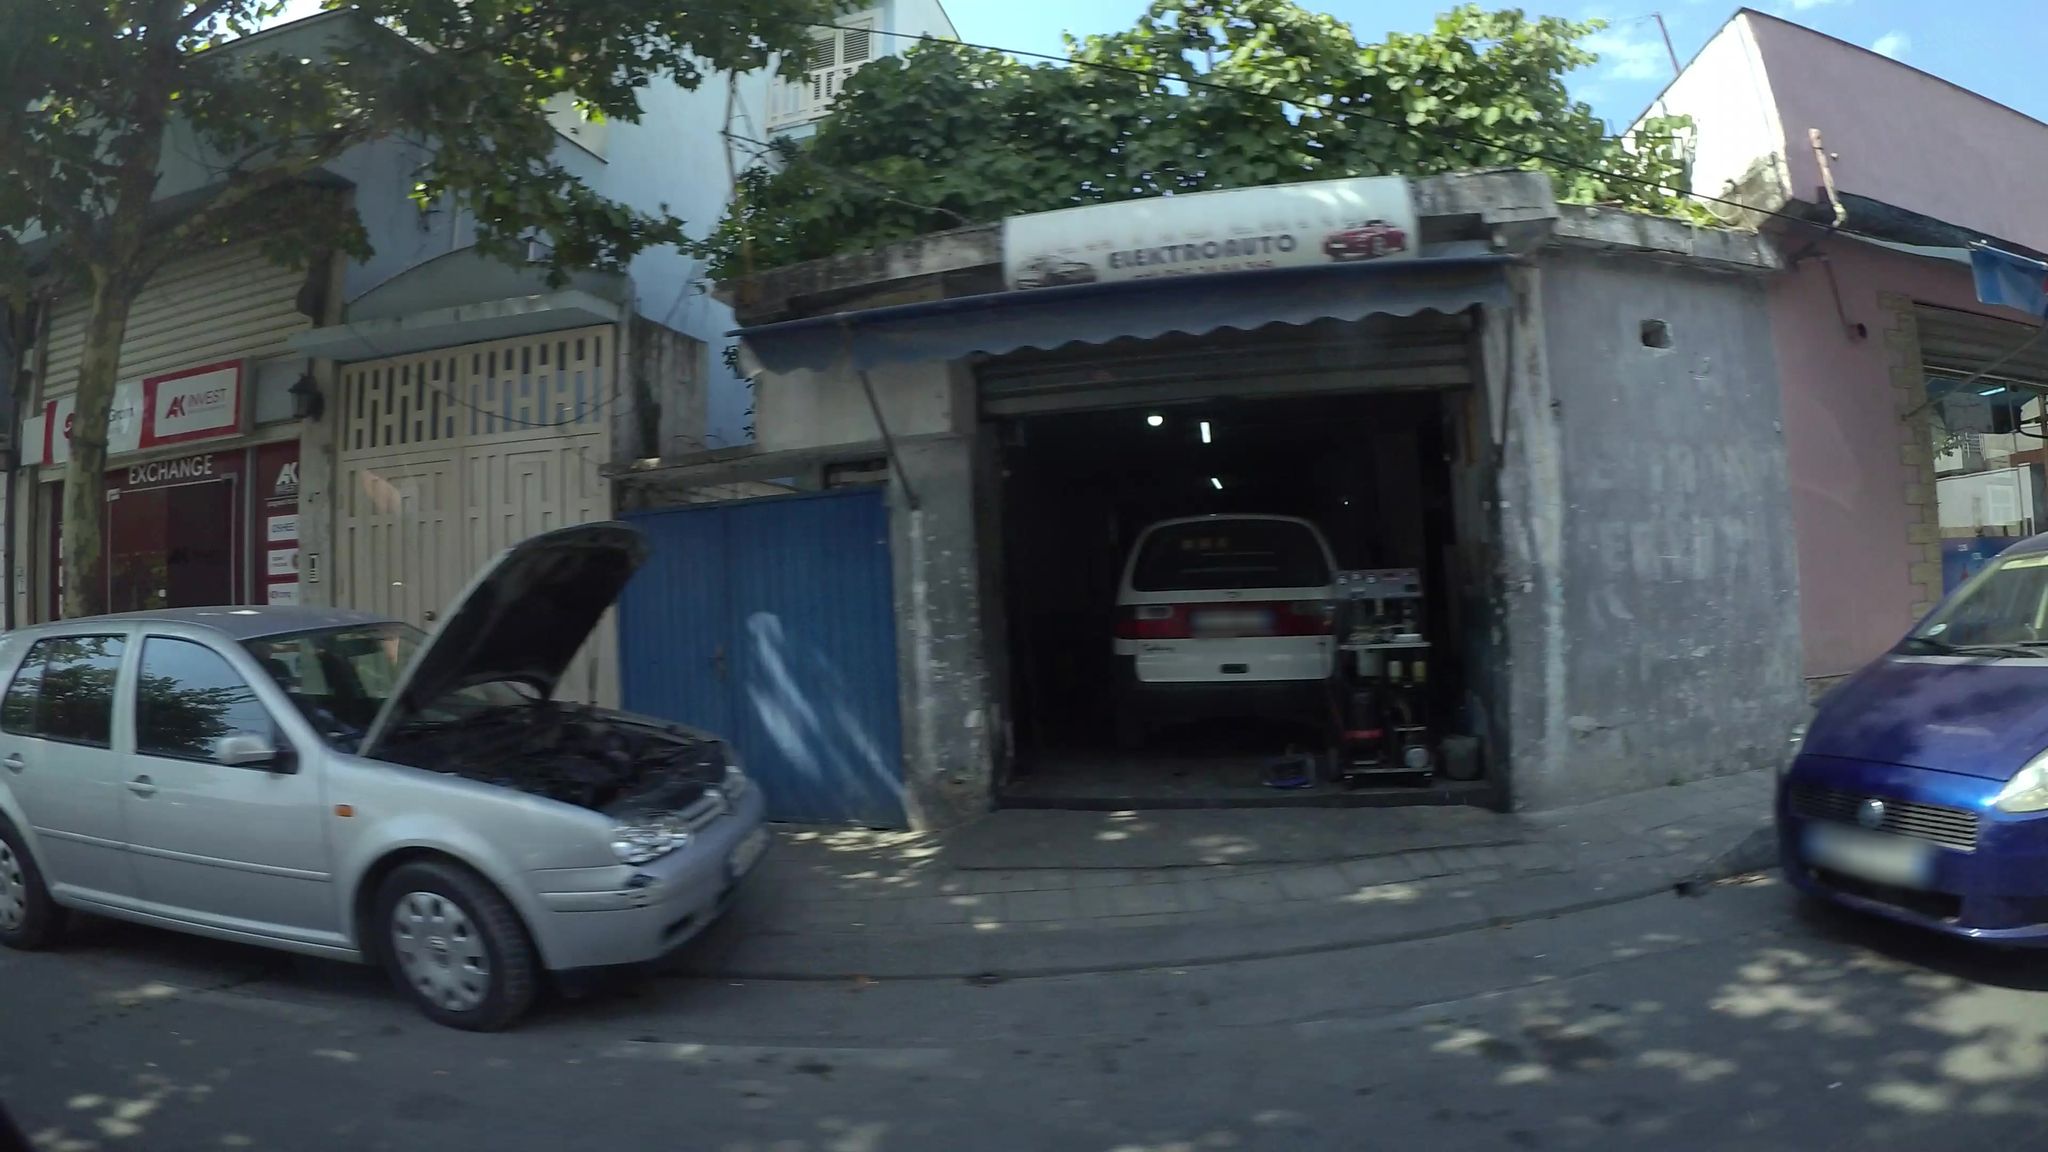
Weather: clear
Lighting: day
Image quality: good
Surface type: walking surface
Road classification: pedestrian, living_street
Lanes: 1
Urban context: urban centre
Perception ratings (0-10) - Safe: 6.8, Lively: 4.86, Beautiful: 1, Boring: 1.9, Depressing: 5.51, Wealthy: 1.45